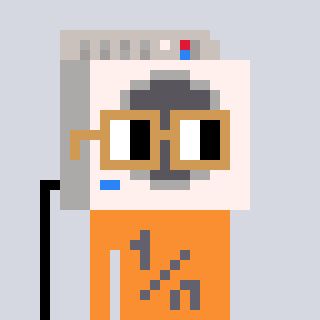
a pixel art character with square brown glasses, a washing machine-shaped head and a orange-colored body on a cool background